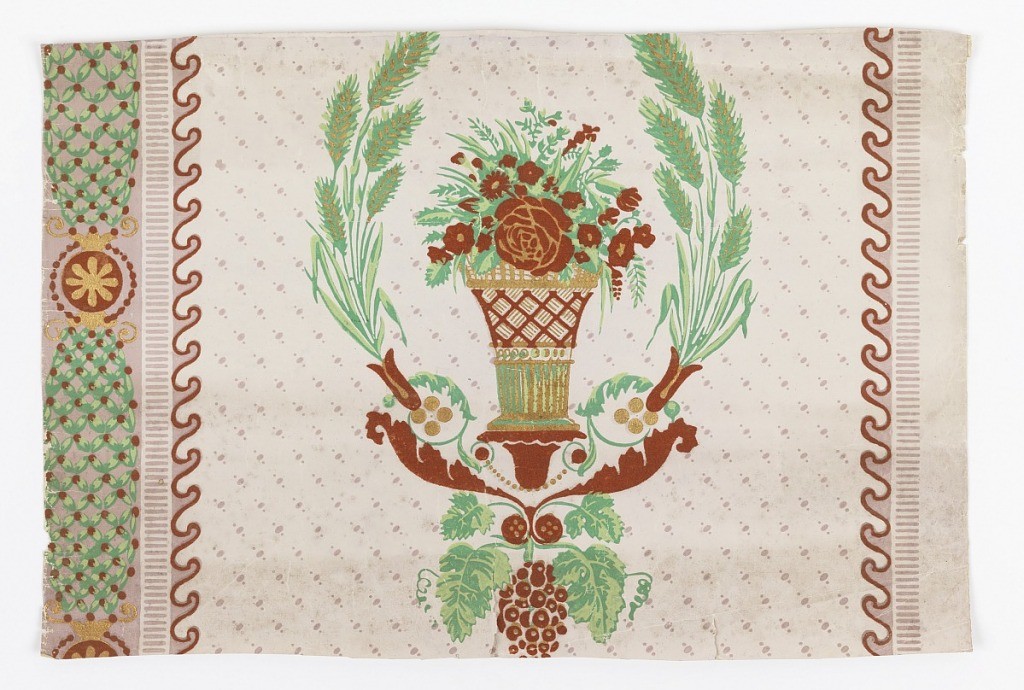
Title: Sidewall and border
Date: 1800–1825
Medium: Block-printed and flocked on paper
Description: a) Vase of floral bouquet centered within a wreath of wheat. Grapes, acanthus scrolls, and beads below. Vertical lattice stripe and wave molding on sides.  Gold, red, brown and shades of green on white; b/d) Bottom border, central medallion containing putti pulling chariot with butterfly, above foliate band across bottom pilaster bases alternate with wave design at top edge.

H# 816 ?